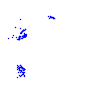
Particle: kaon